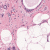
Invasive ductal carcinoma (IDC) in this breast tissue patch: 0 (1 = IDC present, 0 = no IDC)